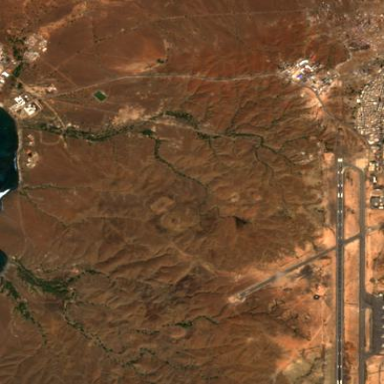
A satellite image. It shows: Public aerodrome or airport.